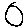
Label: circle